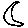
Label: moon